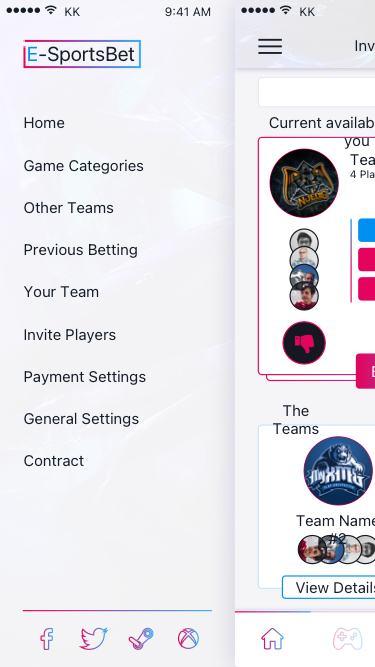
Text in this UI design:
E-SportsBet
Home
Game Categories
Other Teams
Previous Betting
Your Team
Invite Players
Payment Settings
General Settings
Contract
9:41 AM
KK
100%
Invite Team Players
Team #1
4 Player
Bet Fee $ 1000
Team Name #2
View Details
Current available bets for you
The Teams
KK